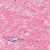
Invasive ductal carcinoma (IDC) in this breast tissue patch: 0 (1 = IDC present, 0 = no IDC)